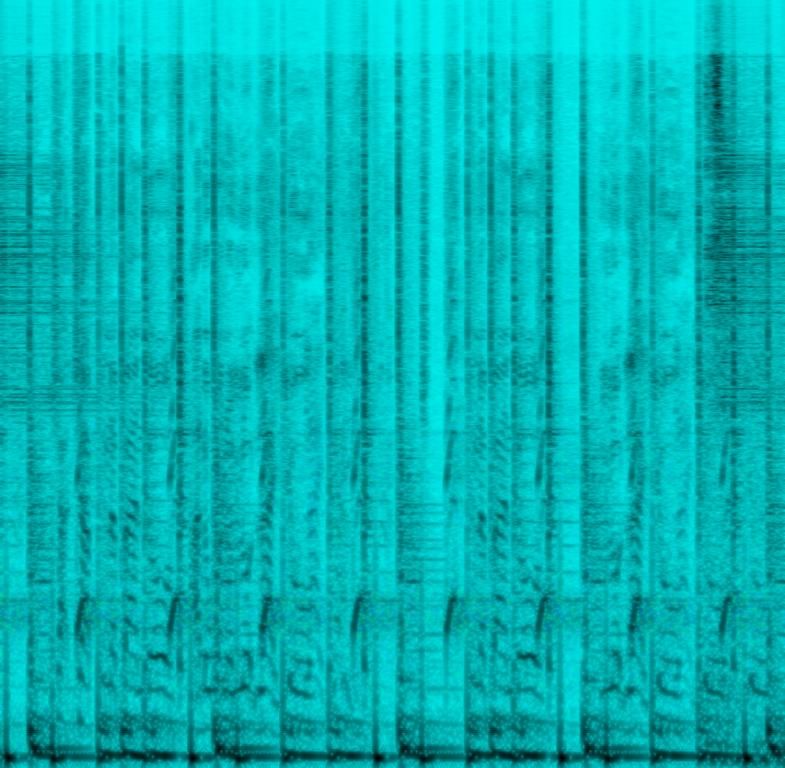
This is an afrobeat remix of a hip-hop music piece. There is a male vocalist singing in a rap-like manner. A repeated hollering sample can be heard. The rhythmic background is provided by a variety of afro percussion elements. There is a danceable feel to it. This piece could be played at nightclubs or dance clubs. It could also be used as an accompaniment piece at a modern dance course.